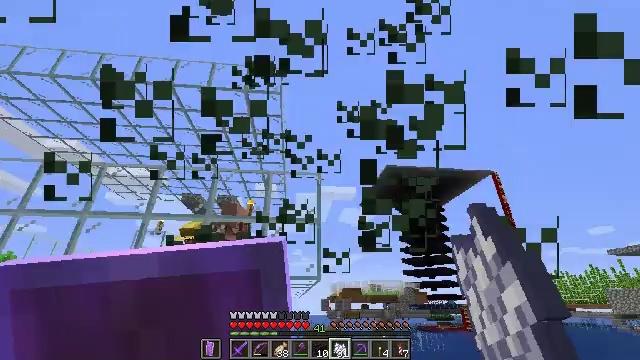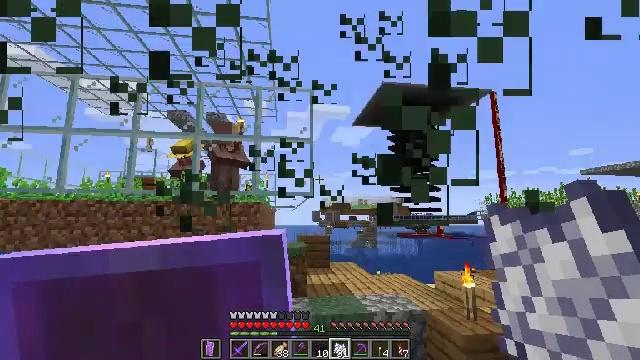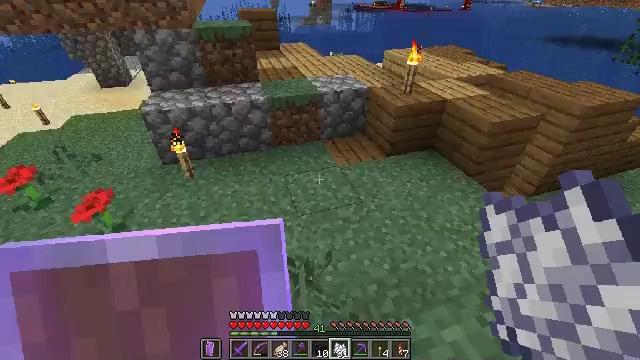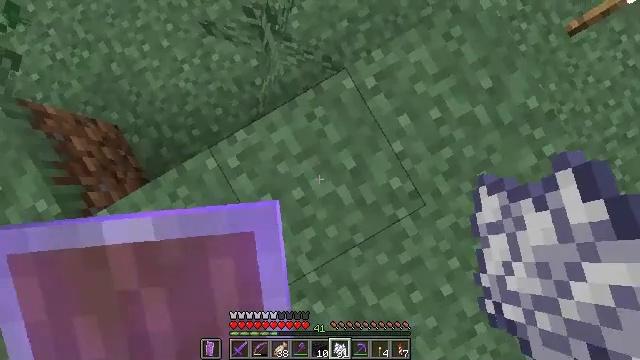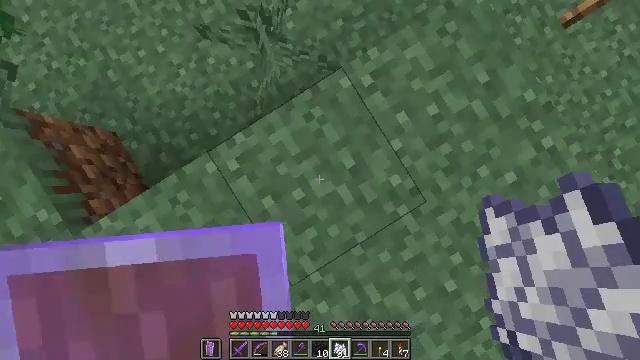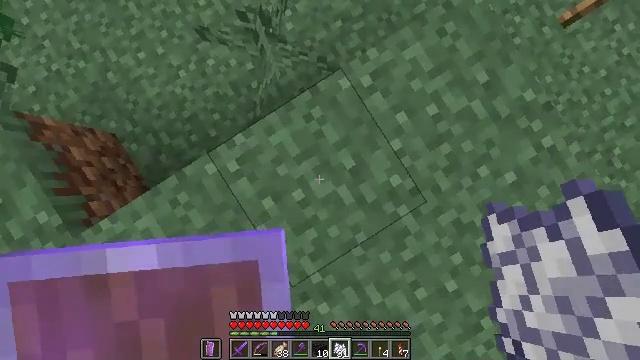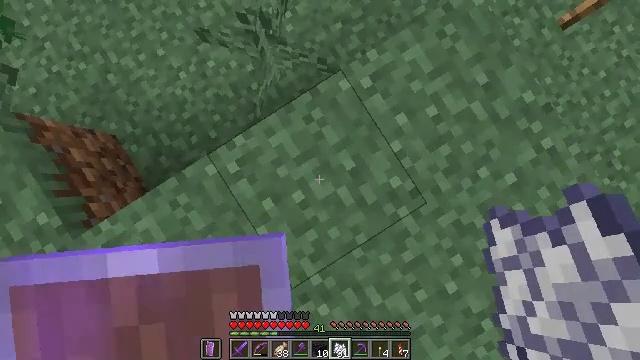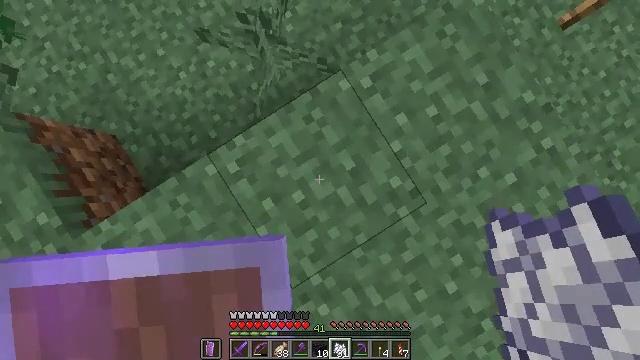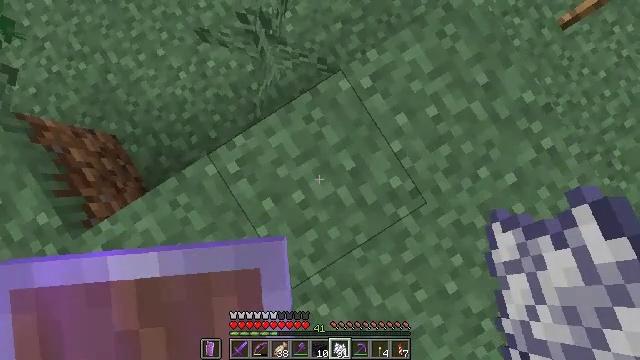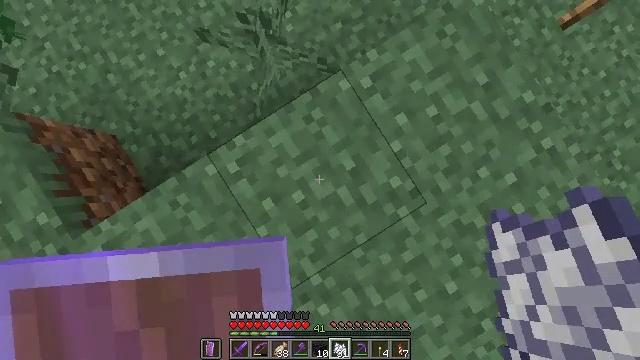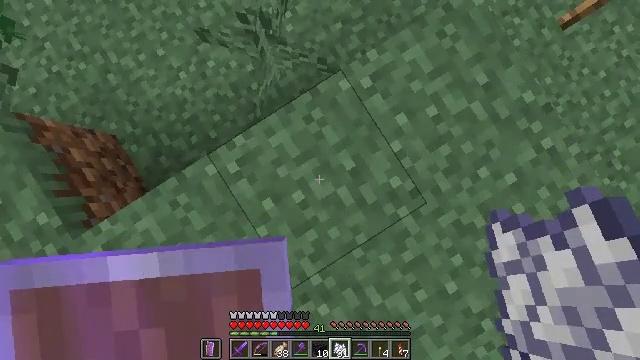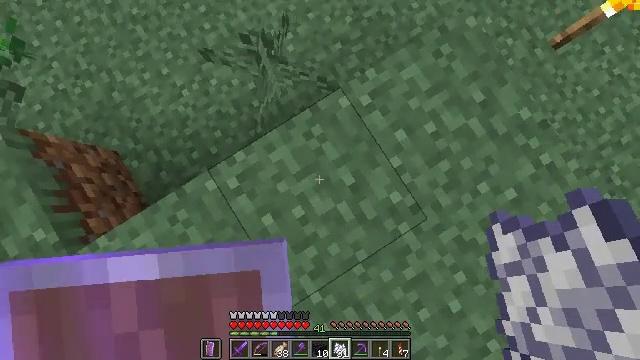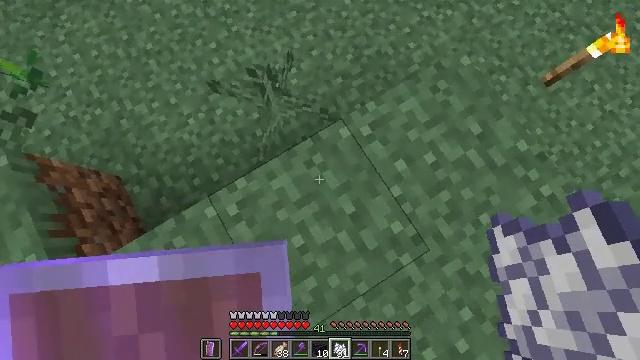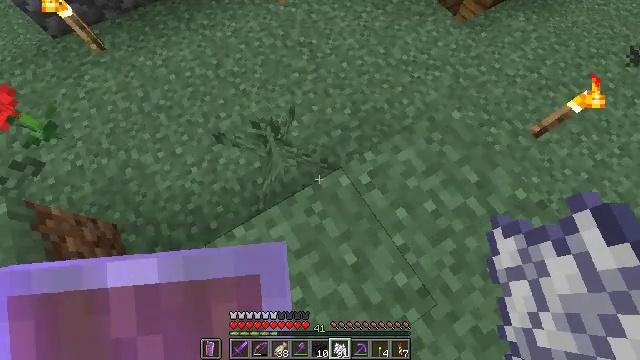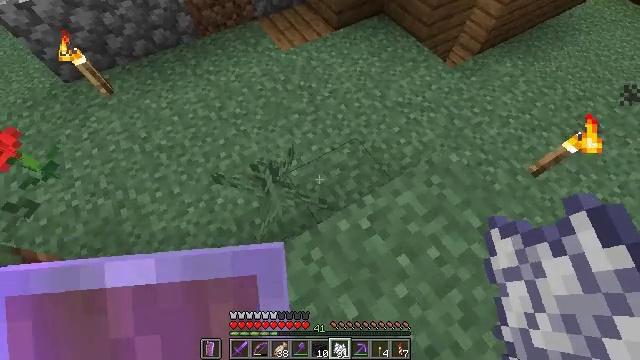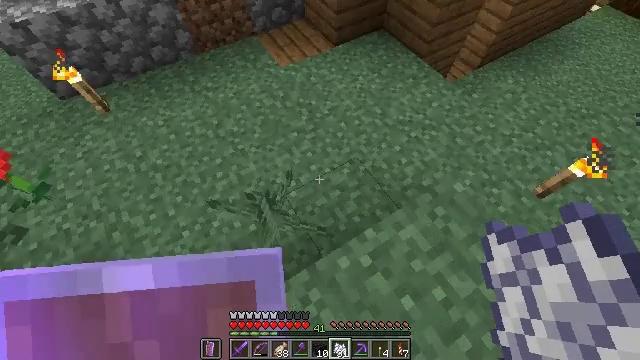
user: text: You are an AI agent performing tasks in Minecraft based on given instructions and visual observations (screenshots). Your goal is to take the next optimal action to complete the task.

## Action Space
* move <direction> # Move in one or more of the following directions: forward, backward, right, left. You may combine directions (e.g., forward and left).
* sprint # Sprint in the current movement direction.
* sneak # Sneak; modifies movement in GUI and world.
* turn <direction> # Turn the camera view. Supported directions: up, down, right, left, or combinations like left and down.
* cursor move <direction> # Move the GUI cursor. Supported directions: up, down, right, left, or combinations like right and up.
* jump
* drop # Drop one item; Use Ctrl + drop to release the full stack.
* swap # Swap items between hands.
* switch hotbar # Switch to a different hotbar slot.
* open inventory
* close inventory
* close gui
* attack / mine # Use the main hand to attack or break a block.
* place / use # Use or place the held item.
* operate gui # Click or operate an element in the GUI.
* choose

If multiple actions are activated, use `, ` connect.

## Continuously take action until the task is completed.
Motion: motion action
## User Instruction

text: Gather the jungle sapling with your hand.
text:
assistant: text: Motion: turn right and down
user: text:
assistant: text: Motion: turn right and down
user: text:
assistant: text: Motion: turn right and down
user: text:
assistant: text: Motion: turn right and down
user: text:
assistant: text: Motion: no_op
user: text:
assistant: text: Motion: no_op
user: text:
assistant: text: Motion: no_op
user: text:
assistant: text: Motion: no_op
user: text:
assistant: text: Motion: no_op
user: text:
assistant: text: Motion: no_op
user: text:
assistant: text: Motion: turn up
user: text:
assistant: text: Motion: turn up
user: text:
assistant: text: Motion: turn up
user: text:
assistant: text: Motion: move forward, turn up
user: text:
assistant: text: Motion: move forward, turn up
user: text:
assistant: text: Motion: move forward
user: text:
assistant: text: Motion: no_op
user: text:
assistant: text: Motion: no_op
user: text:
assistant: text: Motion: turn up
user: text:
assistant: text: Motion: turn left and up
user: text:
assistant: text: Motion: turn left and up
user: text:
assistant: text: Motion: turn left and up
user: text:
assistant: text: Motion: turn left and up
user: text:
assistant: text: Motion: turn left and up
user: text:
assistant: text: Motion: turn left and up
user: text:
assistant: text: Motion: turn left and up
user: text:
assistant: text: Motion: move right
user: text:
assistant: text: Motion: move right
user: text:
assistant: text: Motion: move right, turn left and up
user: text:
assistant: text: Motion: turn left and up